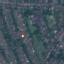
Land use / land cover class: Residential